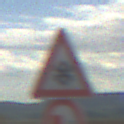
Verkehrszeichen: SchneeOderEisglaette
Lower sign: UeberholverbotKraftfahrzeuge
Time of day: MorningAfternoon
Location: Outdoor (RoadRail)
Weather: PartlyCloudy
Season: NotSpecified
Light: Natural